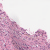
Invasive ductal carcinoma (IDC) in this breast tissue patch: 0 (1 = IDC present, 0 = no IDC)